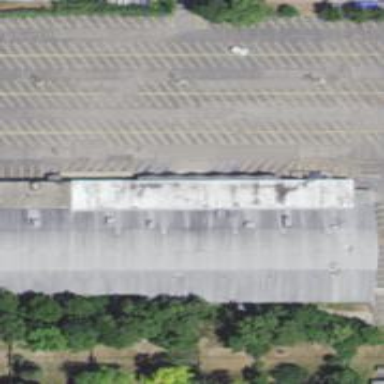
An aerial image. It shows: Building that houses bowling alley.